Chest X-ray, PA view. Patient: 56 years old, sex M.
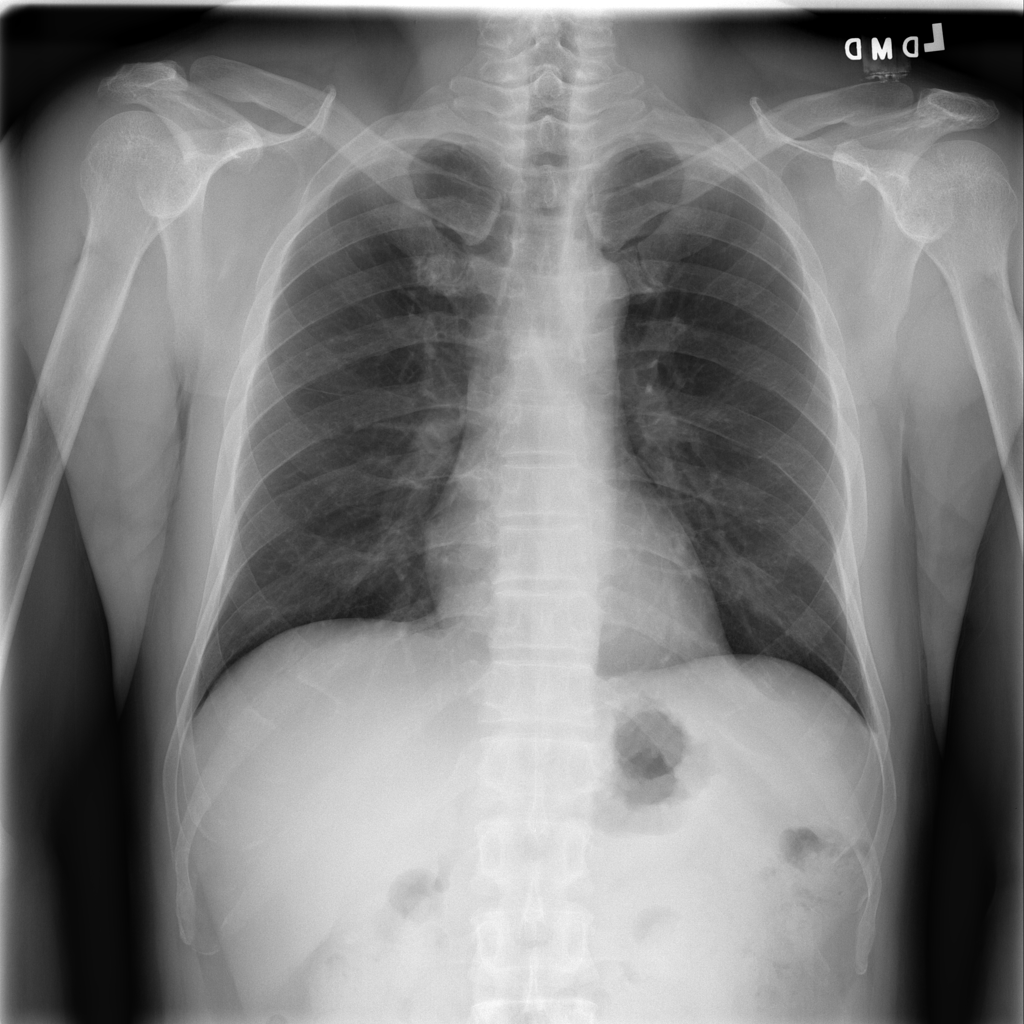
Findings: No Finding